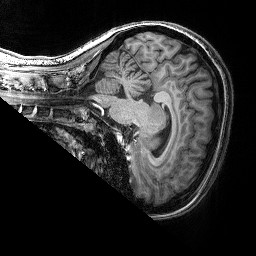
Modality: T1w
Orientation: sagittal
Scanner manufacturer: siemens
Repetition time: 2.25 s
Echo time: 0.00418 s